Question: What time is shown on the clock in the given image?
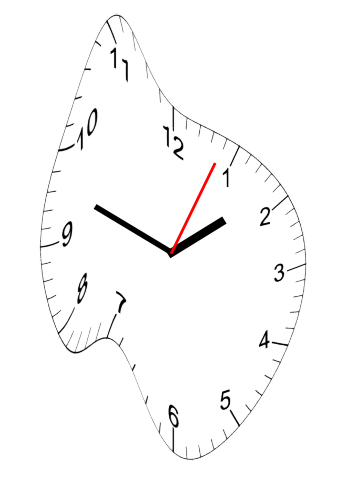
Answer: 01:48:04